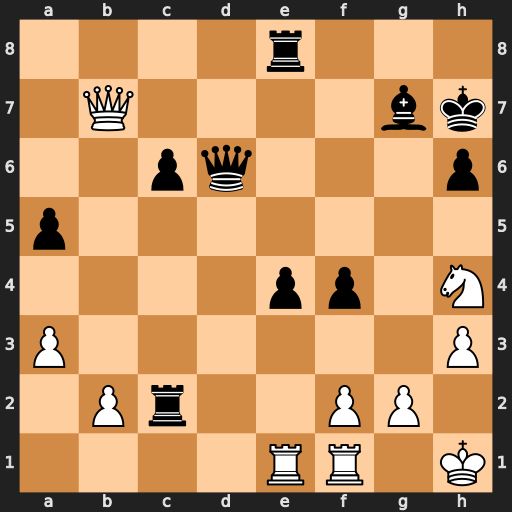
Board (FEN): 4r3/1Q4bk/2pq3p/p7/4pp1N/P6P/1Pr2PP1/4RR1K
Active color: w
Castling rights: -
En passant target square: -
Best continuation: Qxg7+ Kxg7 Nf5+ Kg8 Nxd6